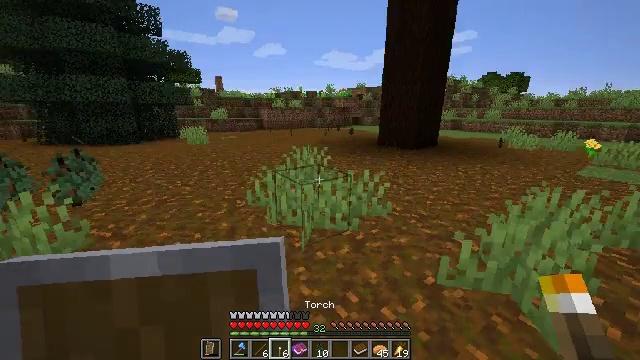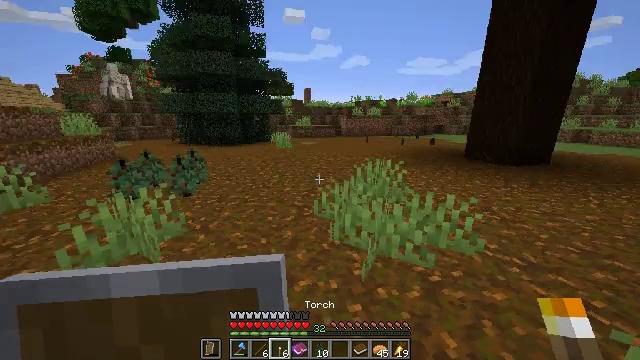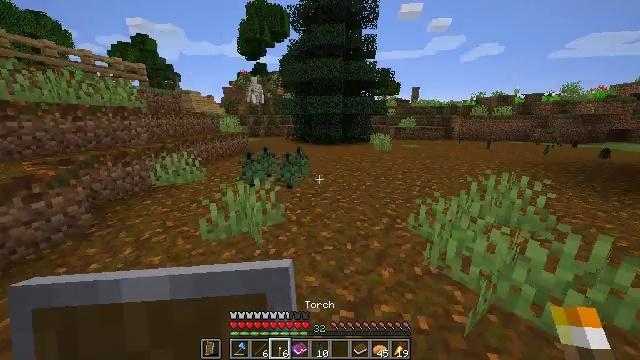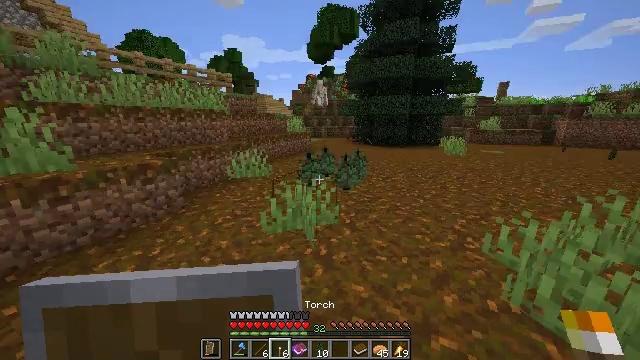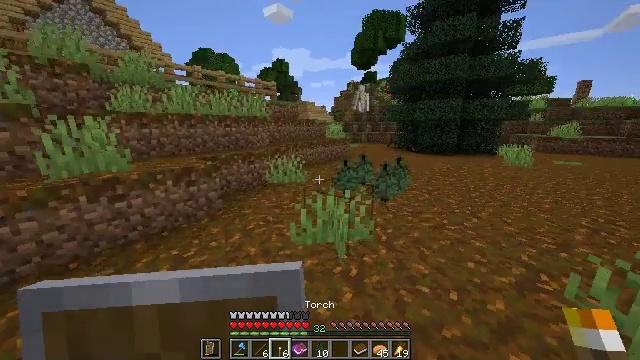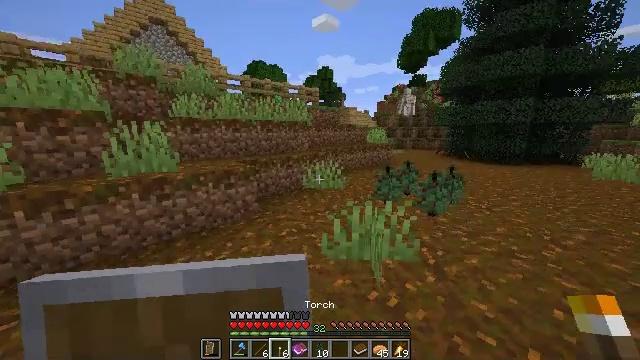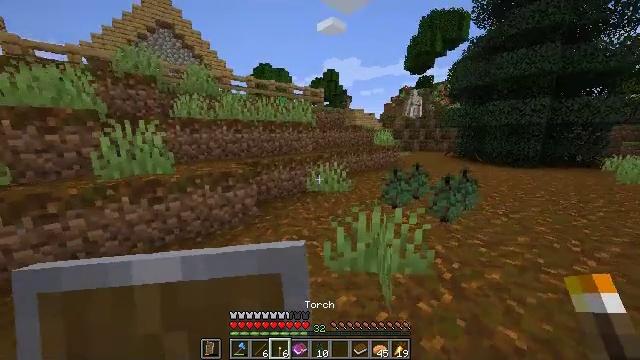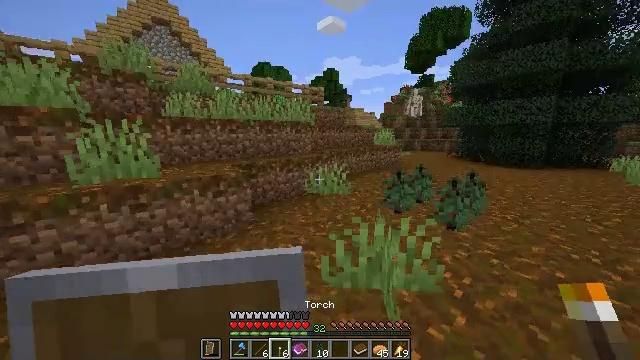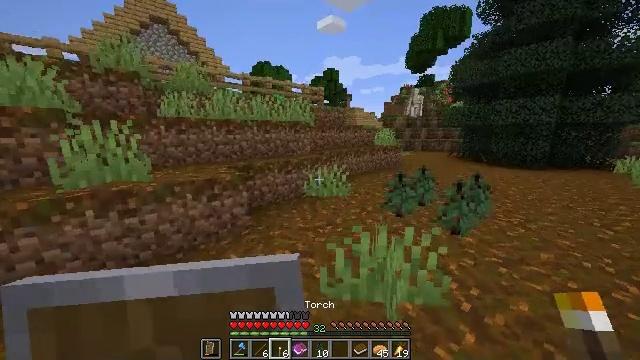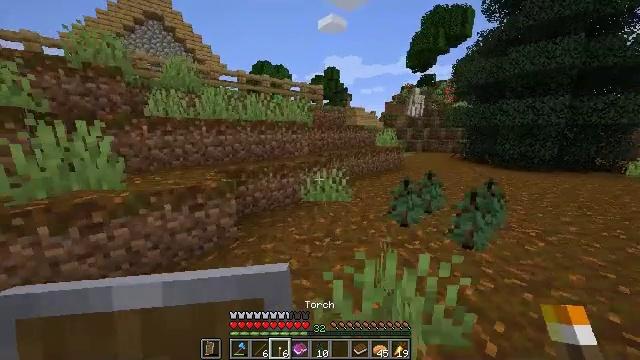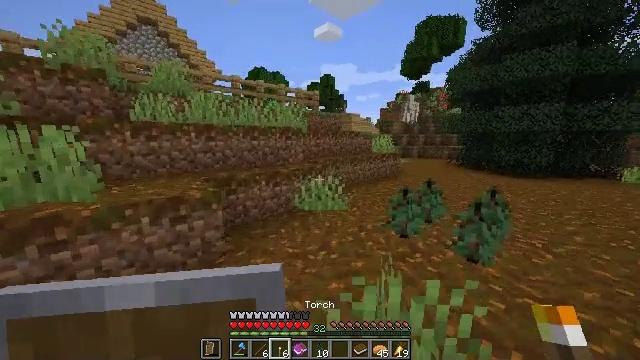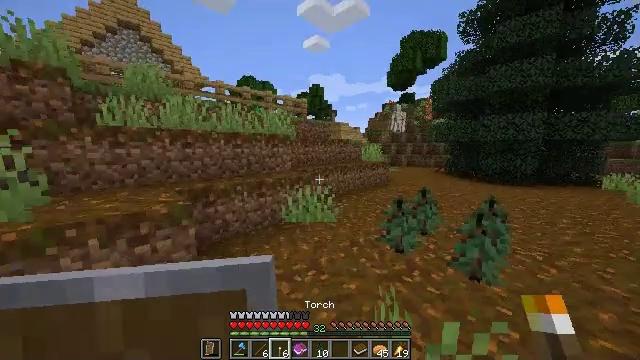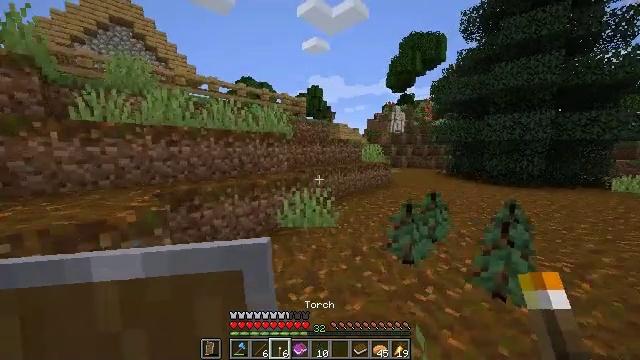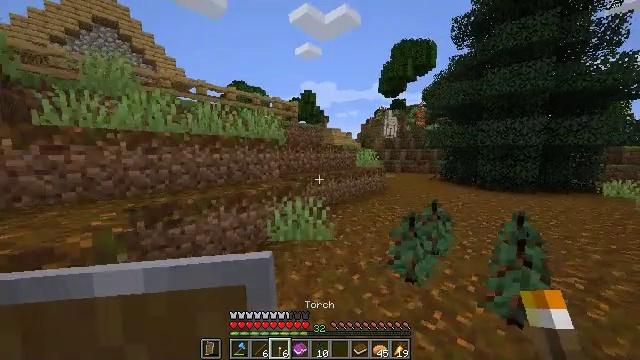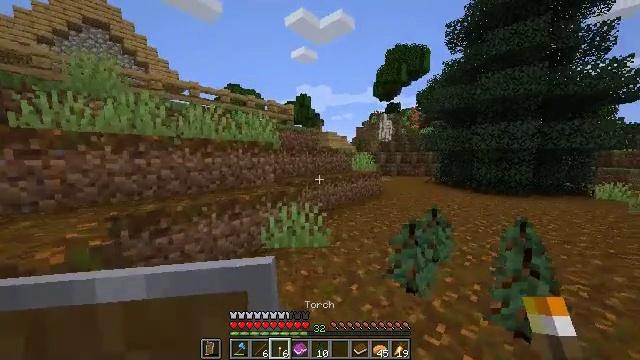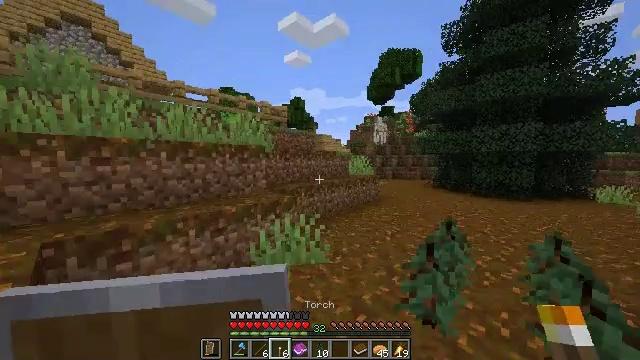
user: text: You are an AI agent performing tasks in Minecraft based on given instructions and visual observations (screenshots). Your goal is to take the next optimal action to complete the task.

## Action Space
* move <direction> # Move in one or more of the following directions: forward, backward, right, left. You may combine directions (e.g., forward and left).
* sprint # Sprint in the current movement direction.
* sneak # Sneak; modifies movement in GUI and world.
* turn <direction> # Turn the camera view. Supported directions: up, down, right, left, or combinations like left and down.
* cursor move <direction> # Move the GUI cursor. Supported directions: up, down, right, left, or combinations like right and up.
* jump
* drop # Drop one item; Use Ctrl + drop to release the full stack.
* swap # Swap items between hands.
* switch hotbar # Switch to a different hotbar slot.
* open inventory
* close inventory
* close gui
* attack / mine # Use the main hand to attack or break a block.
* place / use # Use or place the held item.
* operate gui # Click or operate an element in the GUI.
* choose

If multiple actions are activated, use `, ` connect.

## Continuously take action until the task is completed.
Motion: motion action
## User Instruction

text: Remove a suspicious stew from the inventory.
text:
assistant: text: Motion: move forward, sprint, turn left and up
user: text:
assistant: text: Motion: move forward, sprint, turn left
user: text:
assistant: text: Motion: move forward, sprint, turn left
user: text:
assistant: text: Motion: move forward, sprint, turn left and up
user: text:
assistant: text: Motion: move forward, sprint, turn left and up
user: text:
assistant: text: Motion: move forward, sprint, turn left
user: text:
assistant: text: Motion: move forward, sprint
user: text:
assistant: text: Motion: move forward, sprint
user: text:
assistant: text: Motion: move forward, sprint
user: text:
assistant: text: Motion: move forward, turn right and up
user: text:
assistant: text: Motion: move forward, turn right and up
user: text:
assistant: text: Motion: move forward
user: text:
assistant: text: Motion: move forward, turn right and up
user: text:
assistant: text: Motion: move forward, turn right
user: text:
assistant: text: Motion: move forward, sprint, turn right
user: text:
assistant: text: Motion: move forward, sprint
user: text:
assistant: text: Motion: move forward, sprint
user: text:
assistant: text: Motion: move forward, sprint, turn right and up
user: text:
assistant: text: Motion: move forward, sprint
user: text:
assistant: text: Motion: move forward, sprint
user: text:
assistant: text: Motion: move forward, sprint
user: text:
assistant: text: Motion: move forward, sprint
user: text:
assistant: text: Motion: move forward, sprint
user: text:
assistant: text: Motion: move forward, sprint, turn right
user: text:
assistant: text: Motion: move forward, sprint
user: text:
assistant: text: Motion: move forward, sprint
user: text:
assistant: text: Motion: move forward, sprint
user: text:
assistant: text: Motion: move forward, sprint
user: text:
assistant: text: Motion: move forward, sprint
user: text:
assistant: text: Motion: move forward, sprint